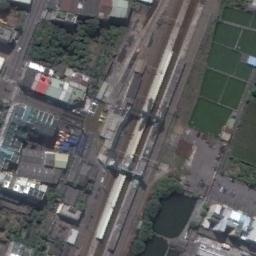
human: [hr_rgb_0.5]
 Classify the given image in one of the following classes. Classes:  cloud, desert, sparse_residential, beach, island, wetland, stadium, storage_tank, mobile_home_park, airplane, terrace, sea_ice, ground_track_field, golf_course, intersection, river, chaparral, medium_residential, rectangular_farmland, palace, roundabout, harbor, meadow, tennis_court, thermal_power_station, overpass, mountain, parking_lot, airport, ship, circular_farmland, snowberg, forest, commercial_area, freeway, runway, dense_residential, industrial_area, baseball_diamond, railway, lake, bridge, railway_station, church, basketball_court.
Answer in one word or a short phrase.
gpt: railway_station